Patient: sex M, age 35
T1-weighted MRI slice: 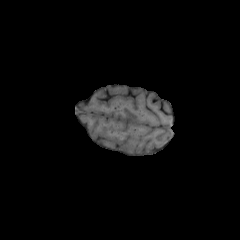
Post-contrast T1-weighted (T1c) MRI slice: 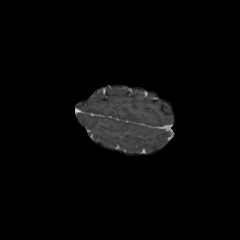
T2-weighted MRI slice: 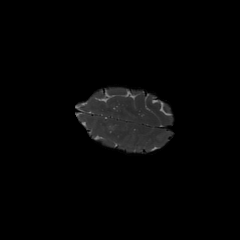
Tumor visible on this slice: yes
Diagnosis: Astrocytoma, IDH-wildtype
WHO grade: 2